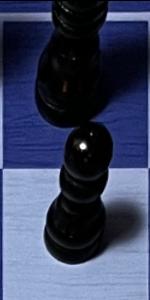
Label: Pawn_Black